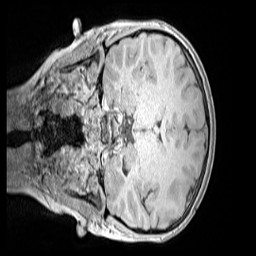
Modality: MP2RAGE
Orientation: coronal
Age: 10
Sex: female
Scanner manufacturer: siemens
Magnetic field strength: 3 T
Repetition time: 4 s
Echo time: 0.00299 s